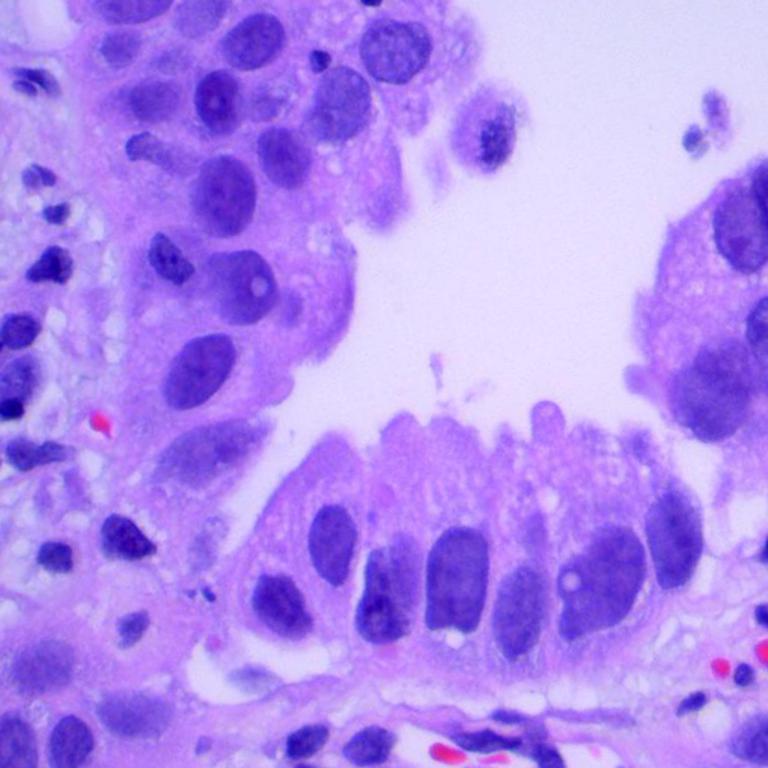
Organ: lung
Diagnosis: adenocarcinomas